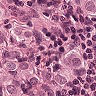
Metastatic tissue present: yes